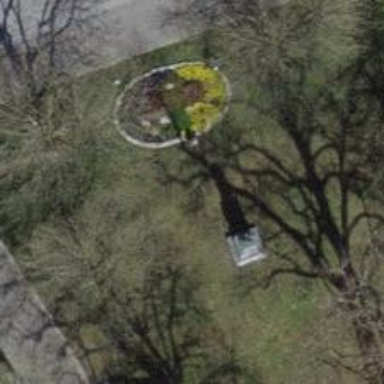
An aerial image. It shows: Historic memorial featuring statue.